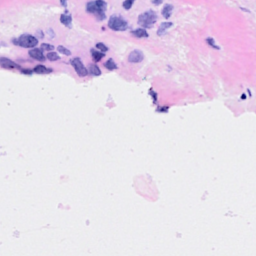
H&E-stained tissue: Breast